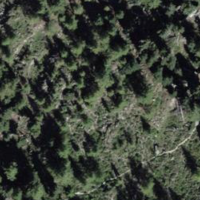
EUNIS habitat code: 43
Species observed at this site:
Gonepteryx rhamni
Nucifraga caryocatactes